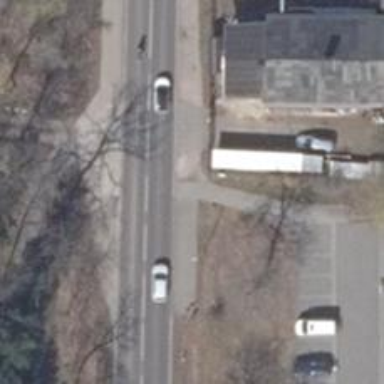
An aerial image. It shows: Footway.